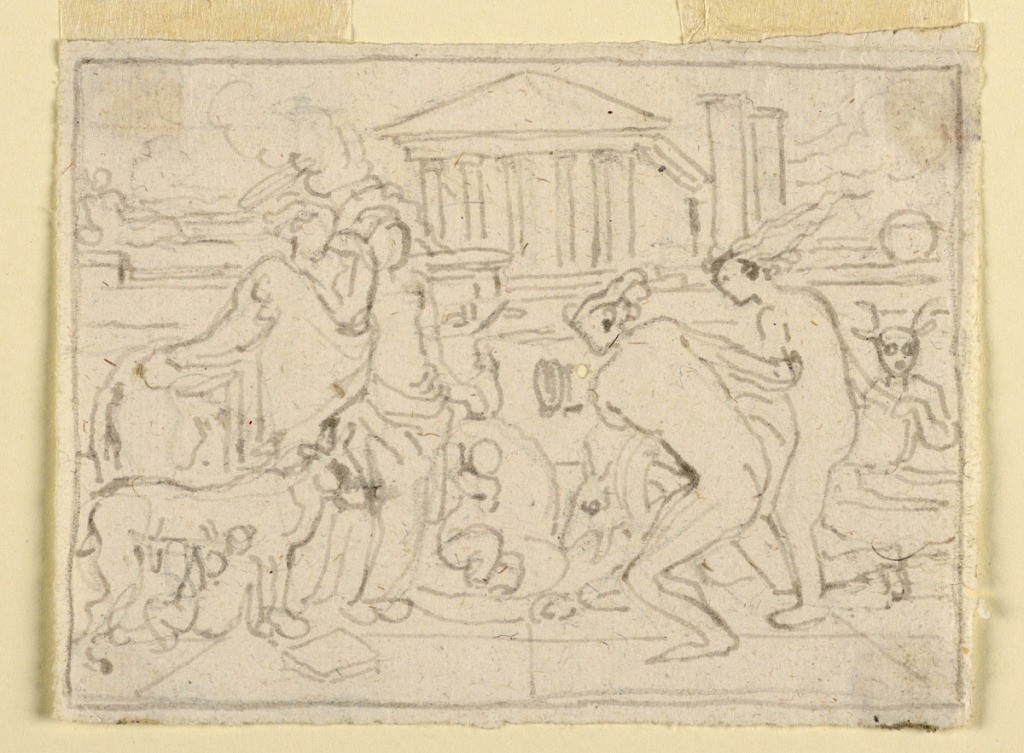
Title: Classical Exterior Scene with Beasts
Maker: Fortunato Duranti, Italian, 1787 - 1863
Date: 1820–1850
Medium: Pen and ink on paper
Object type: Drawing
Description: Classical Exterior Scene with Beasts